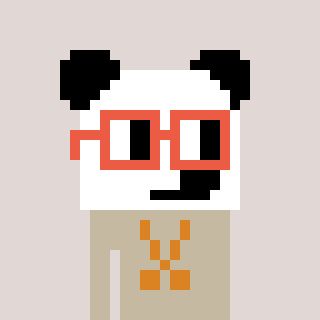
a pixel art character with square orange glasses, a panda-shaped head and a bege-colored body on a warm background